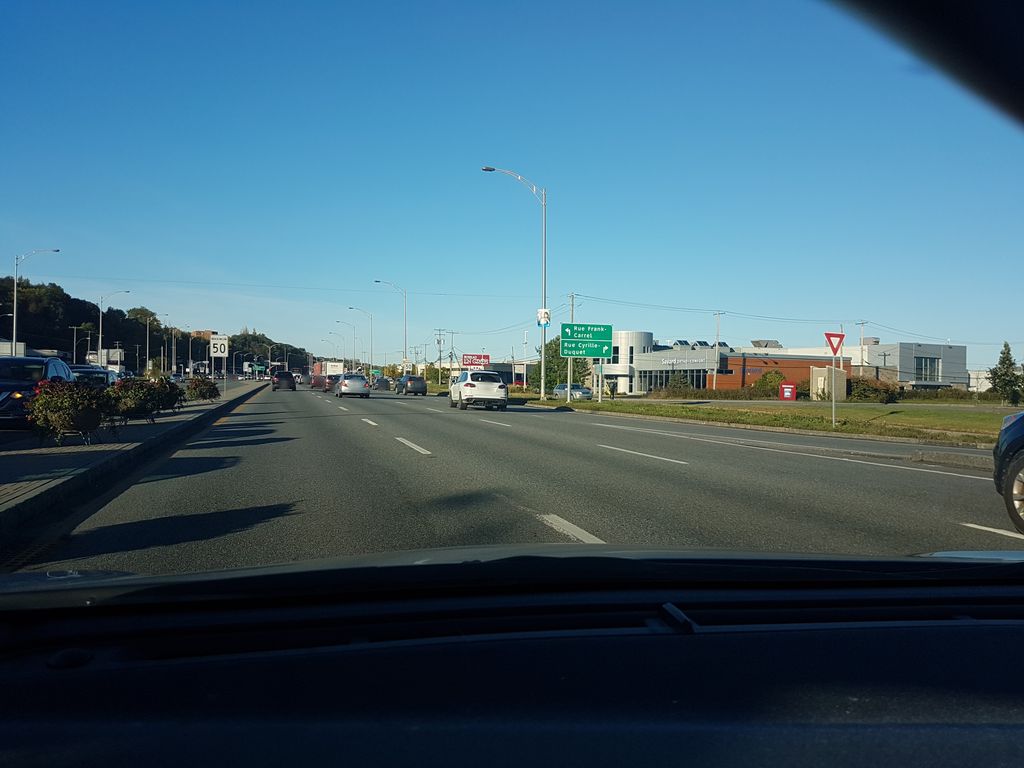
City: quebec_city